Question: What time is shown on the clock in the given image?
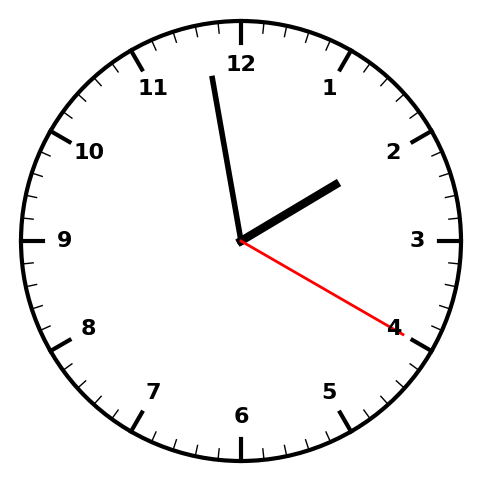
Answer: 01:58:20